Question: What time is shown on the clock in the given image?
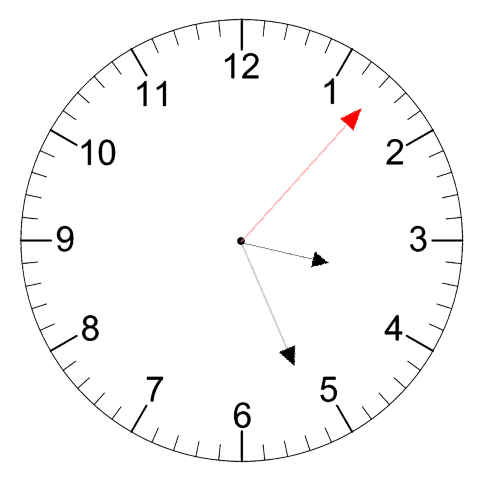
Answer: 03:26:07